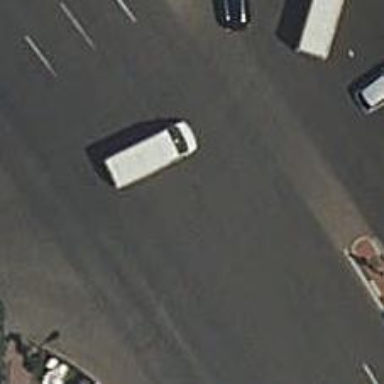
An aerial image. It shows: Road with traffic signals.